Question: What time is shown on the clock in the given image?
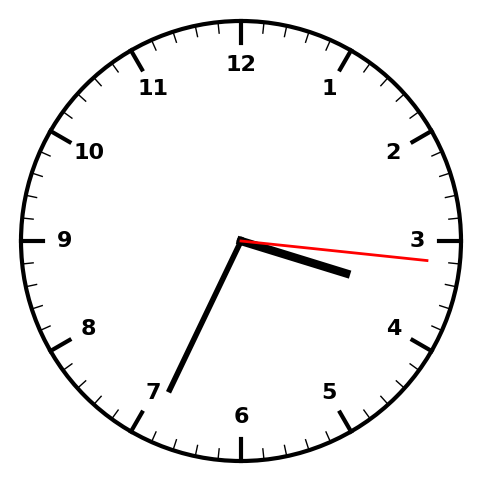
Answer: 03:34:16